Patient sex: M
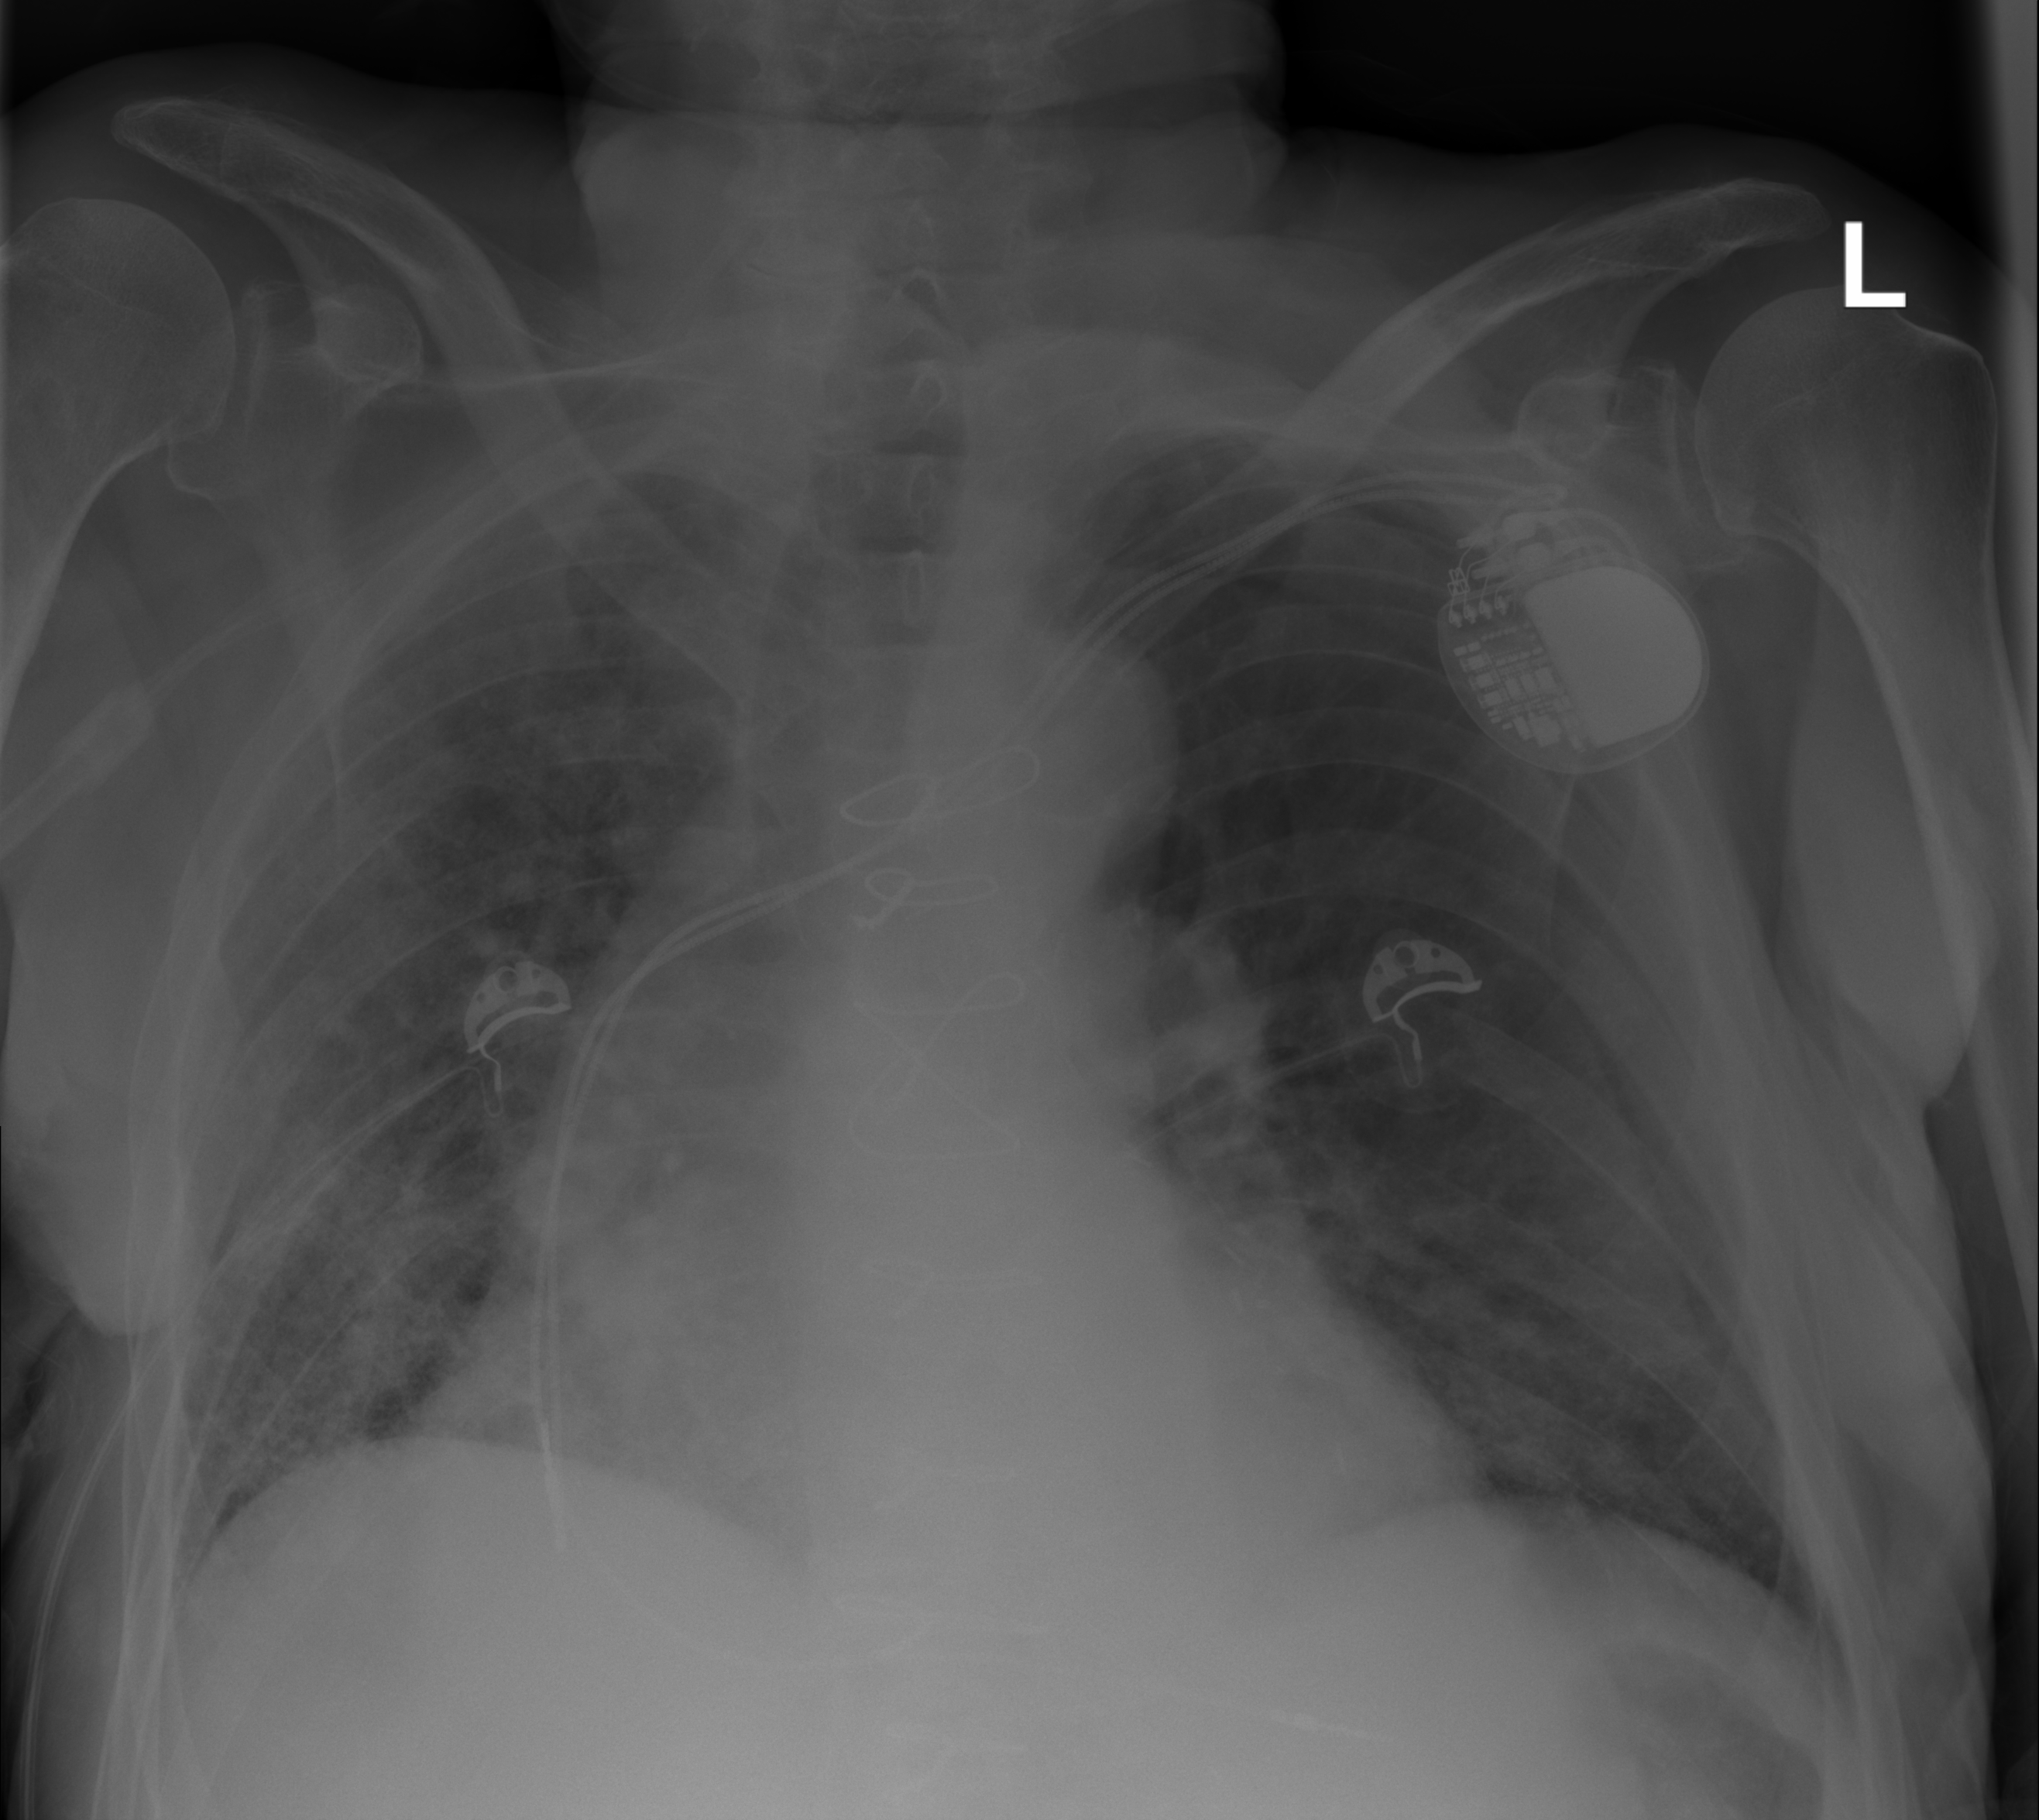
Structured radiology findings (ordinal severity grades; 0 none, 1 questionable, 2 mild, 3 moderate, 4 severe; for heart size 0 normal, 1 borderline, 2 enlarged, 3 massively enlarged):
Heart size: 1
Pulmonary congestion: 0
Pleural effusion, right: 0
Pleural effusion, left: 0
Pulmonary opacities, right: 0
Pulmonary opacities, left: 0
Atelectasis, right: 2
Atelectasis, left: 2